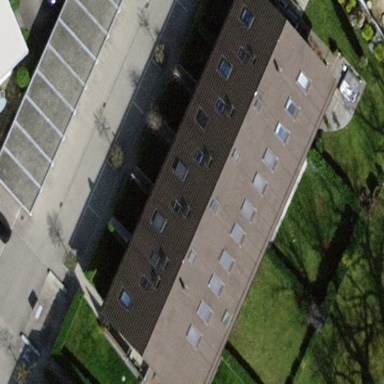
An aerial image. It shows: Building.